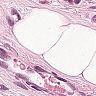
Metastatic tissue present: yes